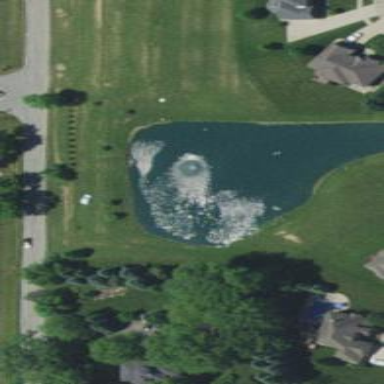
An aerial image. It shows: Peaceful pond surrounded by nature.